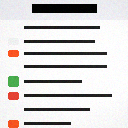
Screen state: on